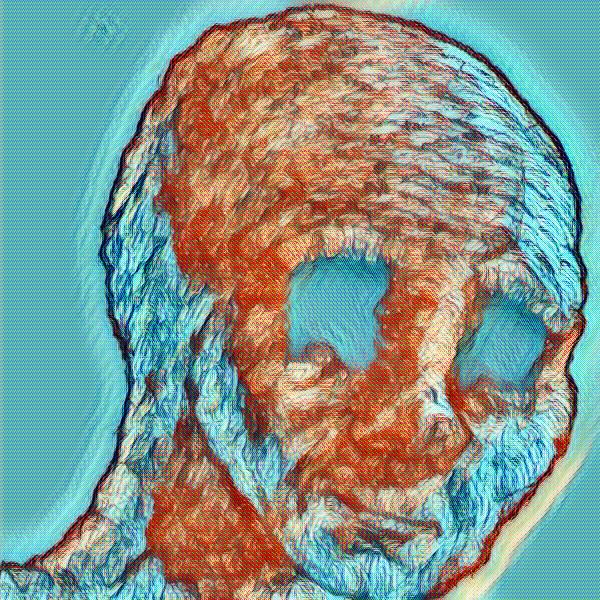
Label: 5_Wojak_with_Background